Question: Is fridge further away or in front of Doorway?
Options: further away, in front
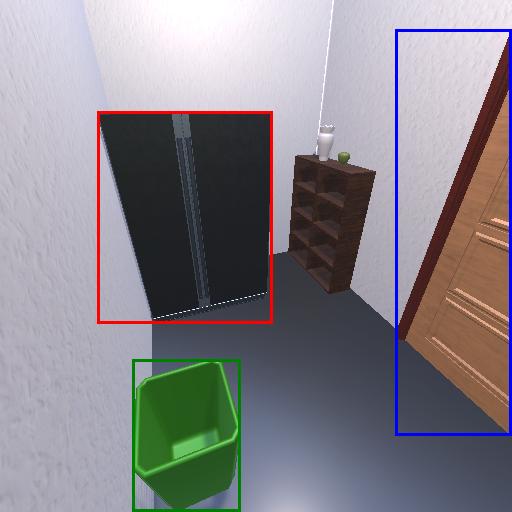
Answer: further away